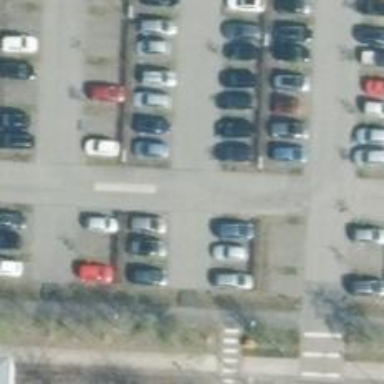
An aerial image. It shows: Parking aisle designated as service road.